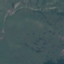
Land use / land cover: Pasture